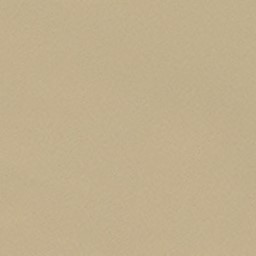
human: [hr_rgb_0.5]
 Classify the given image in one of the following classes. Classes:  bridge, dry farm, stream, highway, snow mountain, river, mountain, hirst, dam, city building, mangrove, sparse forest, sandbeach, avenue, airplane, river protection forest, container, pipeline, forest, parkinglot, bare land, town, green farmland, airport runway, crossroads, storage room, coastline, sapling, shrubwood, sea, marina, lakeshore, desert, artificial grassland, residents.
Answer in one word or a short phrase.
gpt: desert